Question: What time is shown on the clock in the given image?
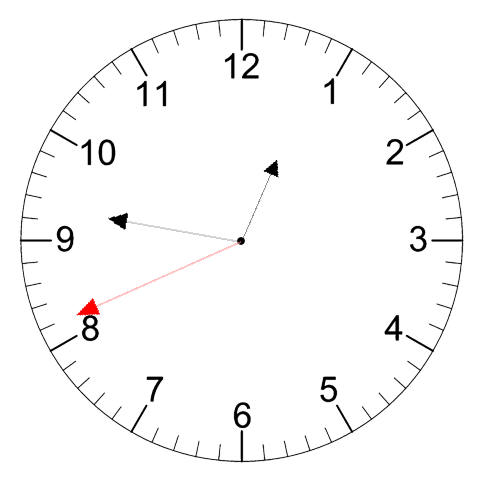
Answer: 12:46:41